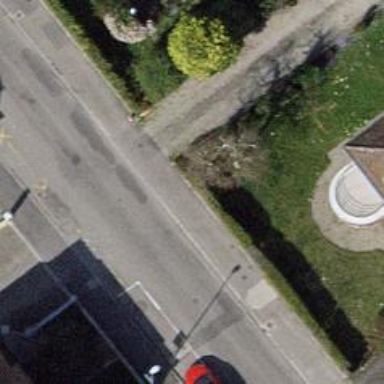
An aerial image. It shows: Road with sidewalk available for pedestrians.